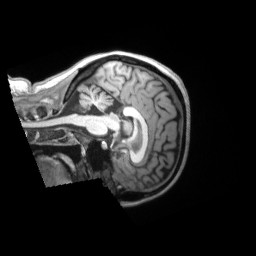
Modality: T1w
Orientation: sagittal
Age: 27
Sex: female
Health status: ill
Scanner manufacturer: siemens
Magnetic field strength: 3 T
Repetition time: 2.2 s
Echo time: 0.00157 s